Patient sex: F
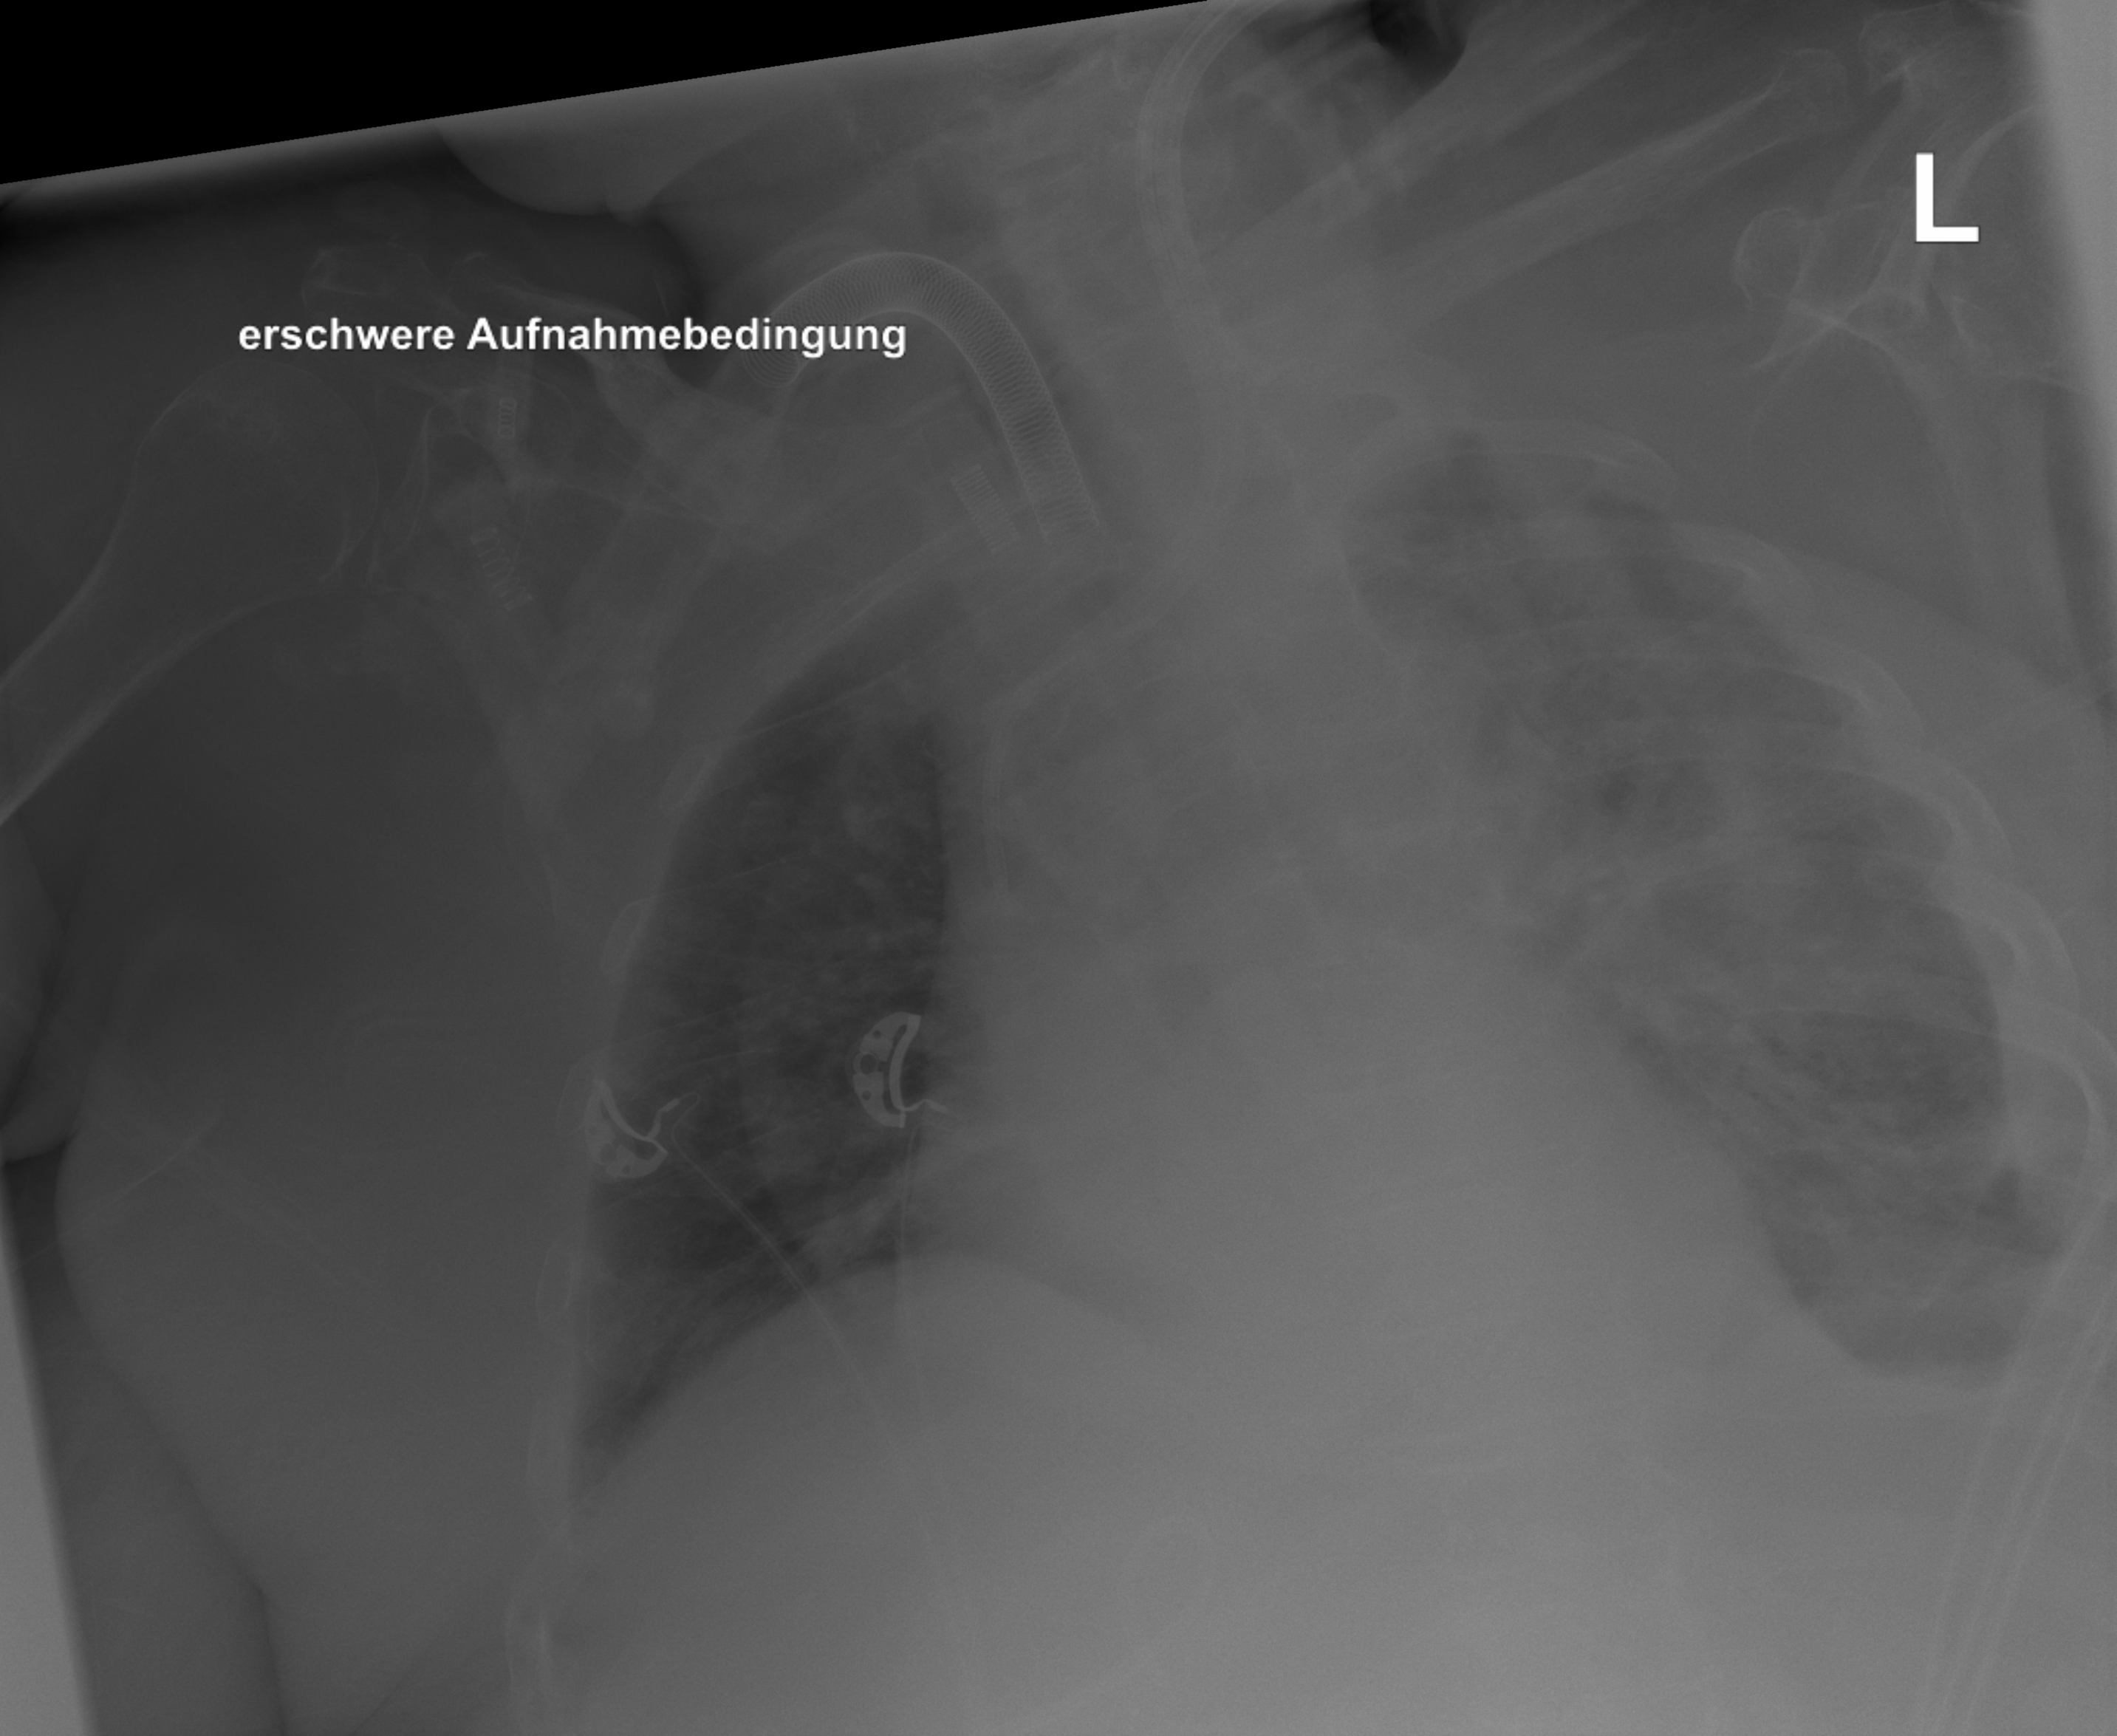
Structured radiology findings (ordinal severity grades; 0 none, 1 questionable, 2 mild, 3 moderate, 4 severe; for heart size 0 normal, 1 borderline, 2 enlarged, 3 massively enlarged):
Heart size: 1
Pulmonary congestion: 0
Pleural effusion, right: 1
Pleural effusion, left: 2
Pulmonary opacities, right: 0
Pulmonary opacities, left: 3
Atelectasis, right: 2
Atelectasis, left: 3